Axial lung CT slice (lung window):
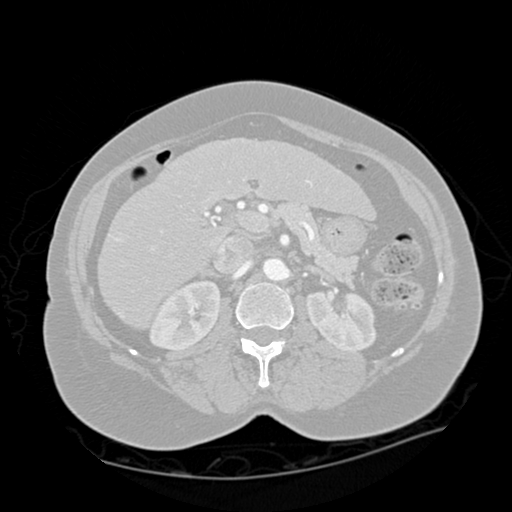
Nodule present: no